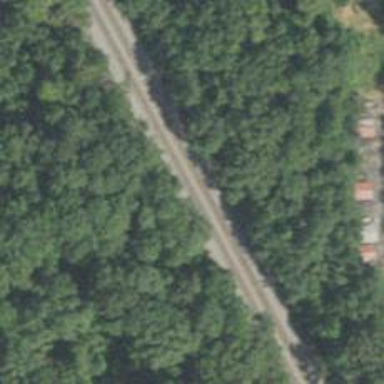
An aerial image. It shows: Railway track.